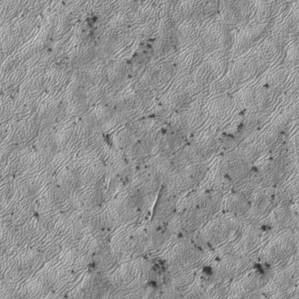
Label: frost